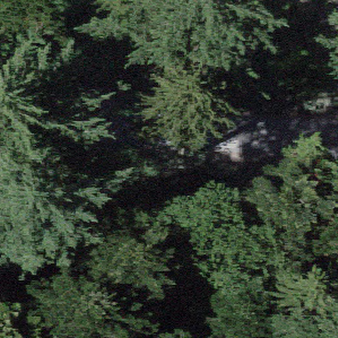
Label: other